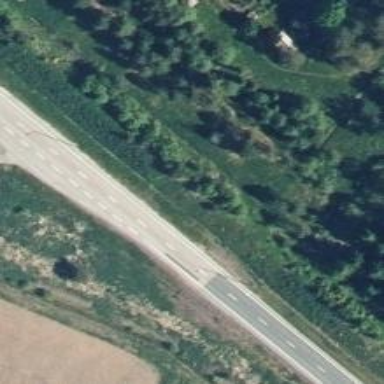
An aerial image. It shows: Asphalt road designated as trunk highway.